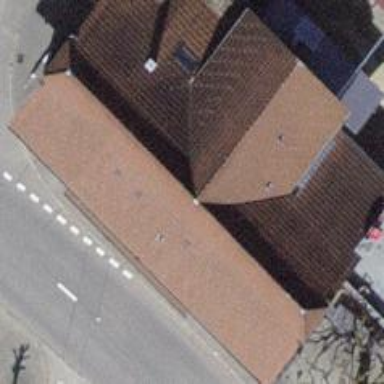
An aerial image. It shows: Restaurant.